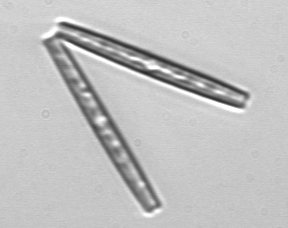
Label: Thalassionema